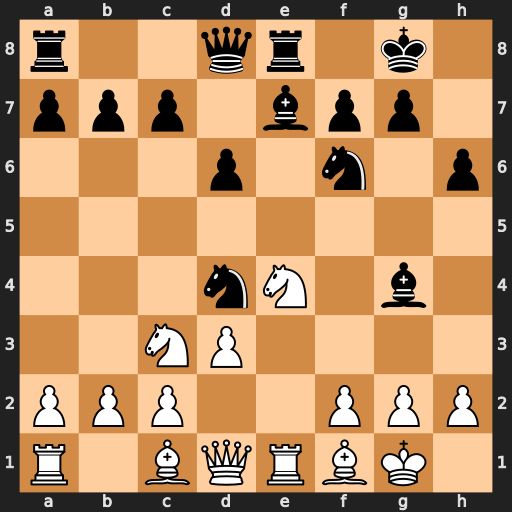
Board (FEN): r2qr1k1/ppp1bpp1/3p1n1p/8/3nN1b1/2NP4/PPP2PPP/R1BQRBK1
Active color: w
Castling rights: -
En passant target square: -
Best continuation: Nxf6+ Bxf6 Rxe8+ Qxe8 Qxg4